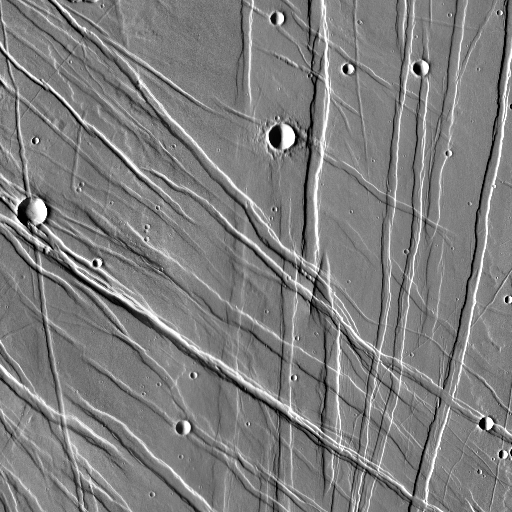
Crater classes present: Background, Other